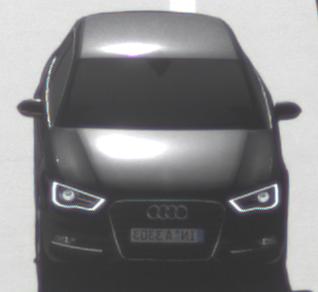
Make: Audi
Model: A3 1.2 TFSI
Detailed model: A3 (8V)
Model produced from: 2013/02
Model produced until: 2014/05
Doors: 3
Color: black
Road condition: dry road
Daytime: morning or afternoon
Contrast: high contrast